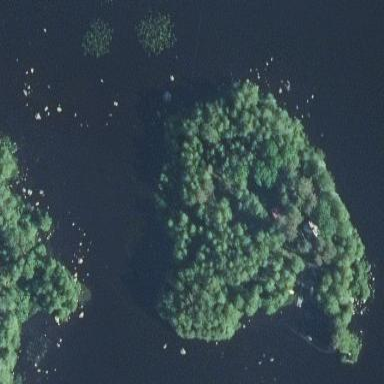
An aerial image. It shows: Islet.